Question: I've searched around the xamarin tutorials and over the various posts about UITableView in xamarin but I couldn't found whatever about UITableView with static cells.
What I'm trying to achieve is a simple detail screen like twitterific app, but (using mvvmcross, storyboards aren't available and Nib files prevent from using static UITableView, at least I couldn't find any way to do it)
Furthermore, after trying differents solutions I've ended up with something like this:
'''
public override int NumberOfSections(UITableView tableView)
{
return 1;
}
public override int RowsInSection(UITableView tableview, int section)
{
return 1;
}
public override UITableViewCell GetCell(UITableView tableView, NSIndexPath indexPath)
{
UITableViewCell cell = tableView.DequeueReusableCell("test");
if (cell == null)
{
cell = new SejourInfoViewPatientCell();
//cell = new UITableViewCell(UITableViewCellStyle.Subtitle, "test");
}
//cell.TextLabel.Text = "test";
return cell;
}
'''
But now the mvvmcross binding doesn't works. If I take the exact same binding and use it on a non static UITableViewController everything works fine
If someone could point me to a direction I'll be glad

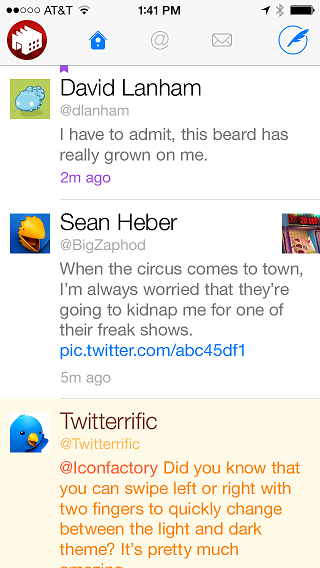
Answer: I've been struggling with the same problem. I was able to get around the binding issue by having my view inherit from 'MvxViewController' then in 'ViewDidLoad':
inherits from (though depending on your needs you'll probably want to inherit off (overriding 'GetCell' instead).
Two points to note,
1. This is a bit of hack (thanks Closures), but its the only way to bind to static tables in ios that I can think of. Hopefully someone will suggest a better way.
2. The second is when you create custom cells with subviews (e.g. UITextFields etc) you should create a custom cell type and have those subviews as a class variable, otherwise the GC will collect them you'll get SIGSEGV exceptions see